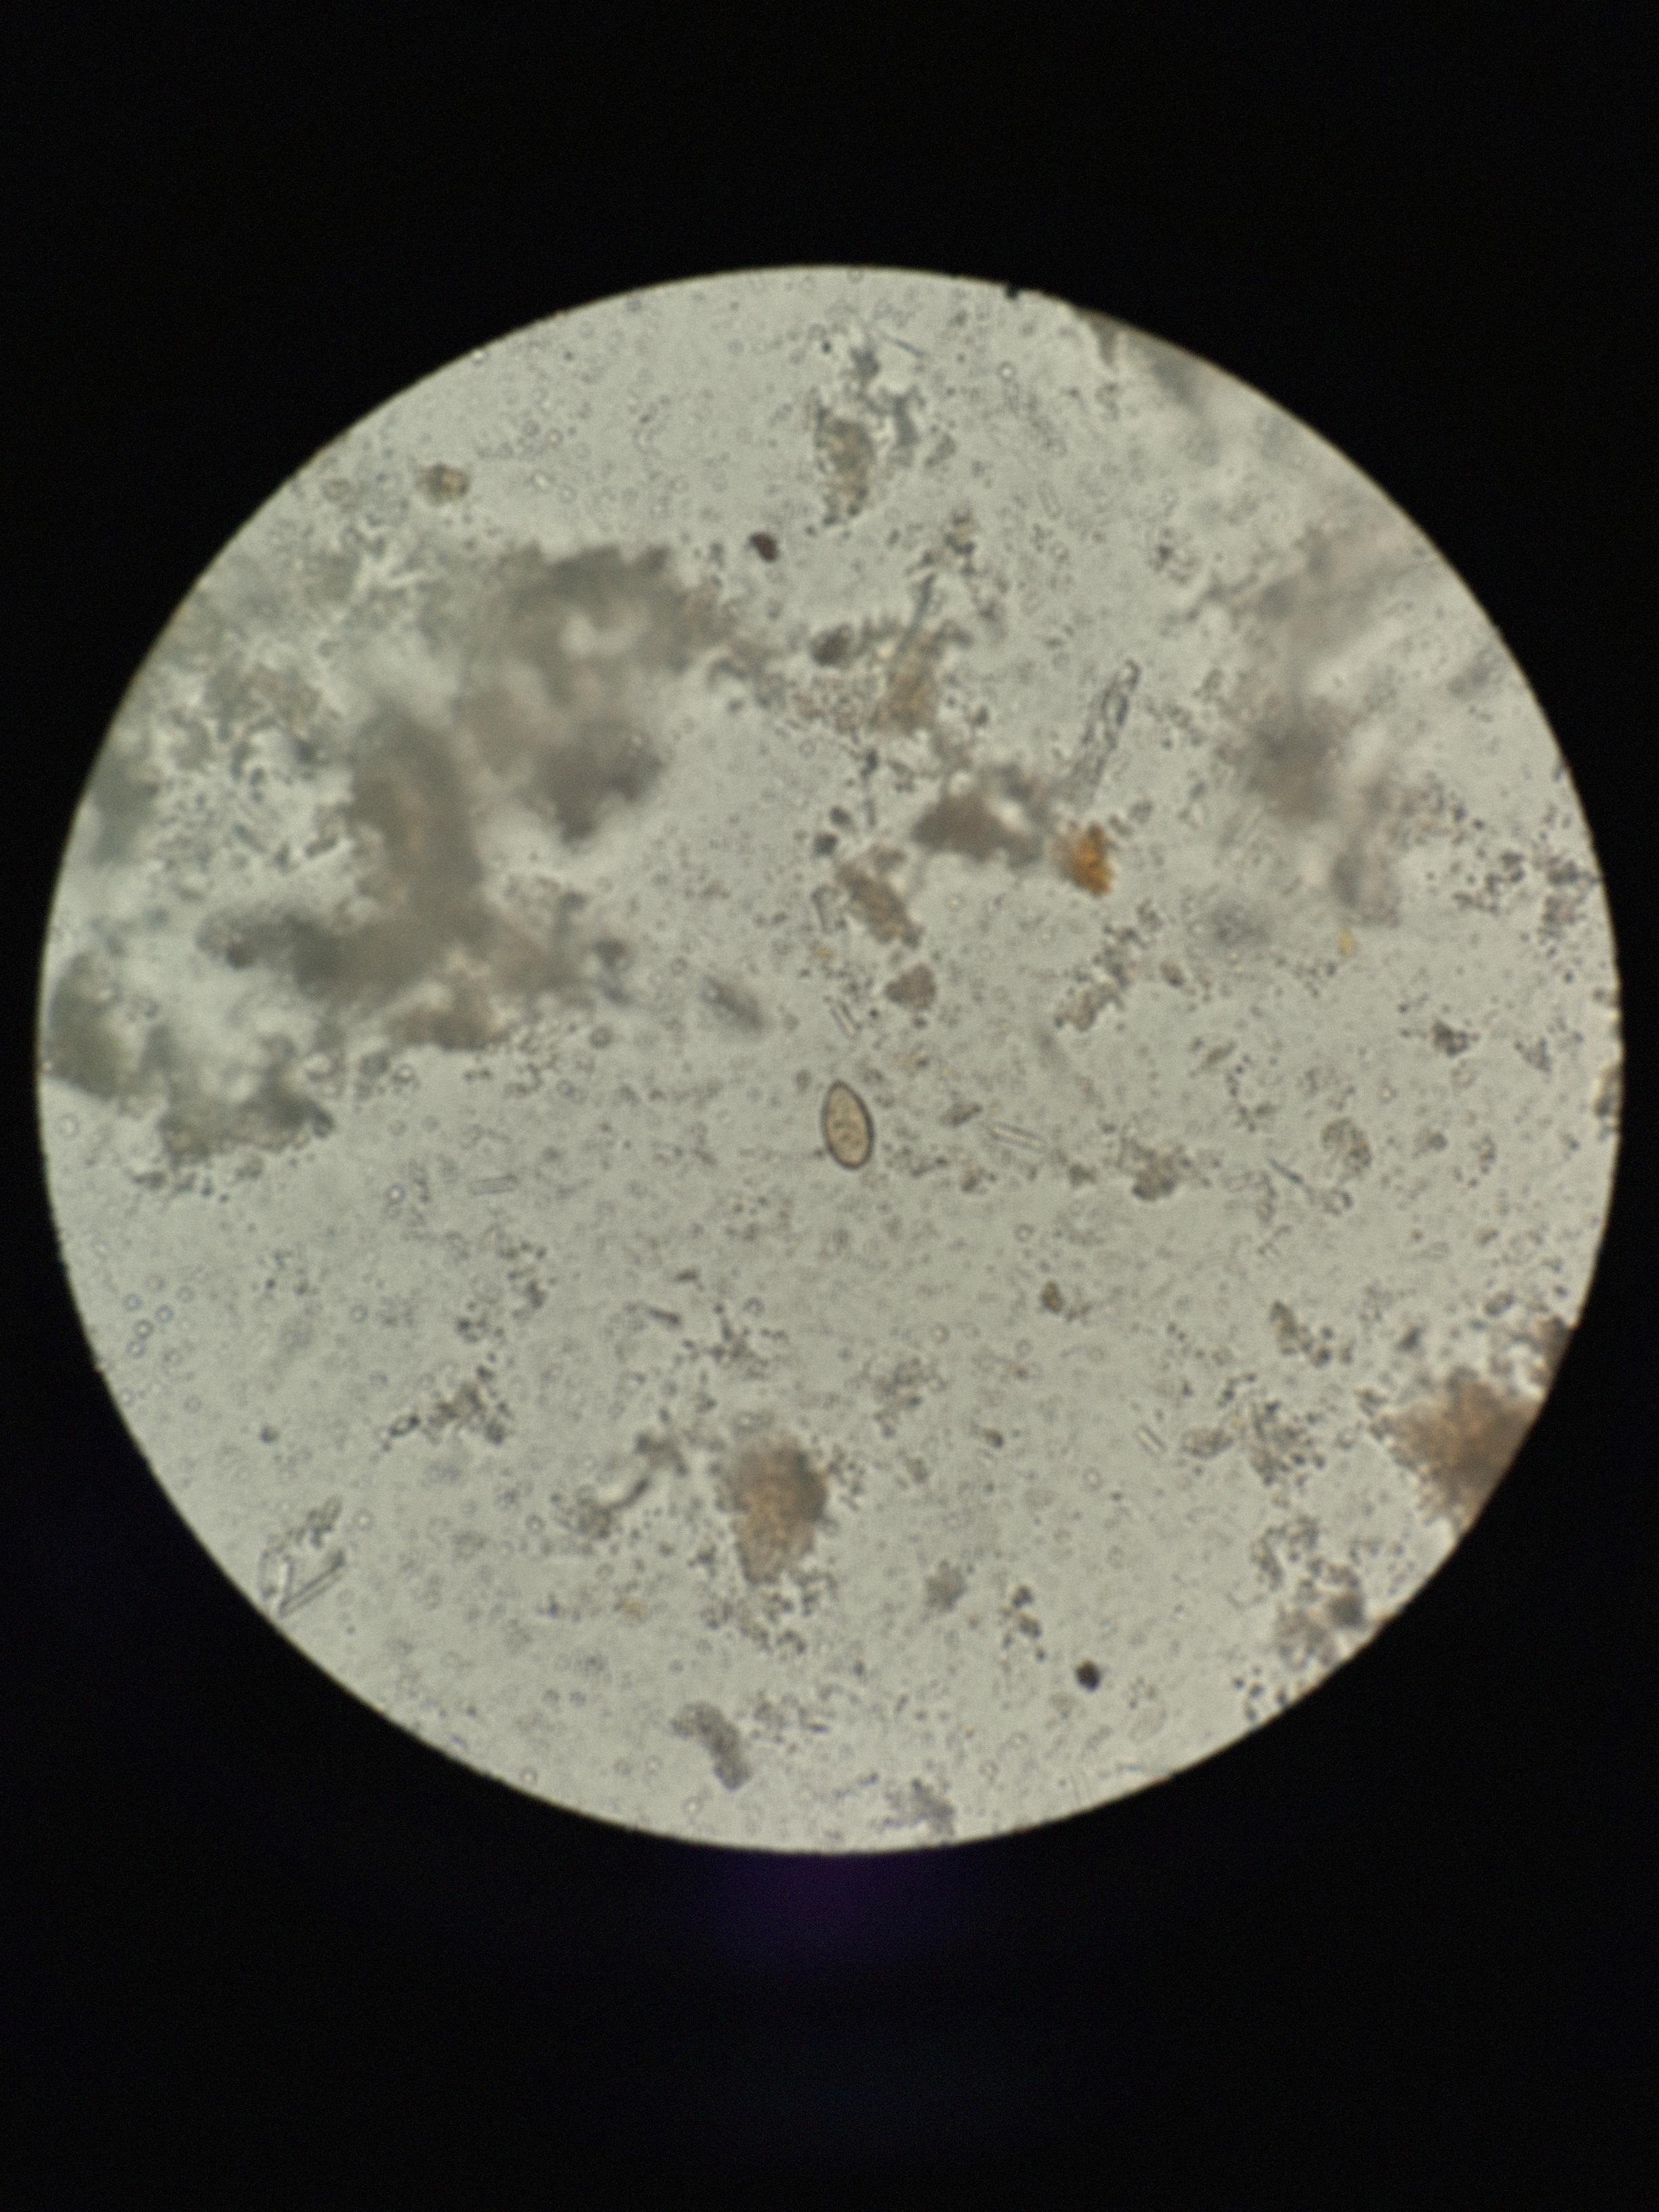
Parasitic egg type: Opisthorchis viverrine